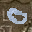
Label: 0